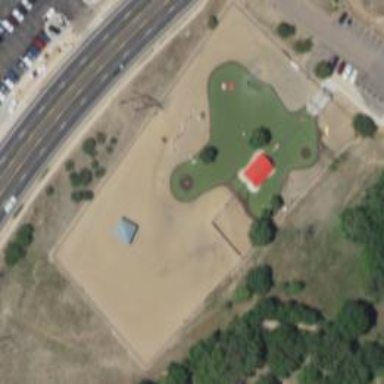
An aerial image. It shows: Dog park for leisure land.